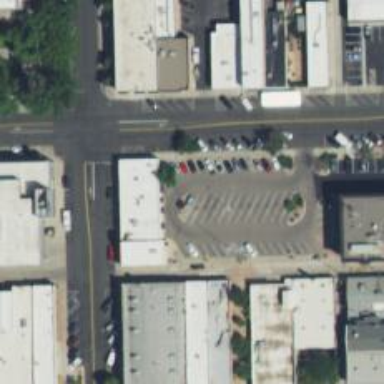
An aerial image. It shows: Parking space.